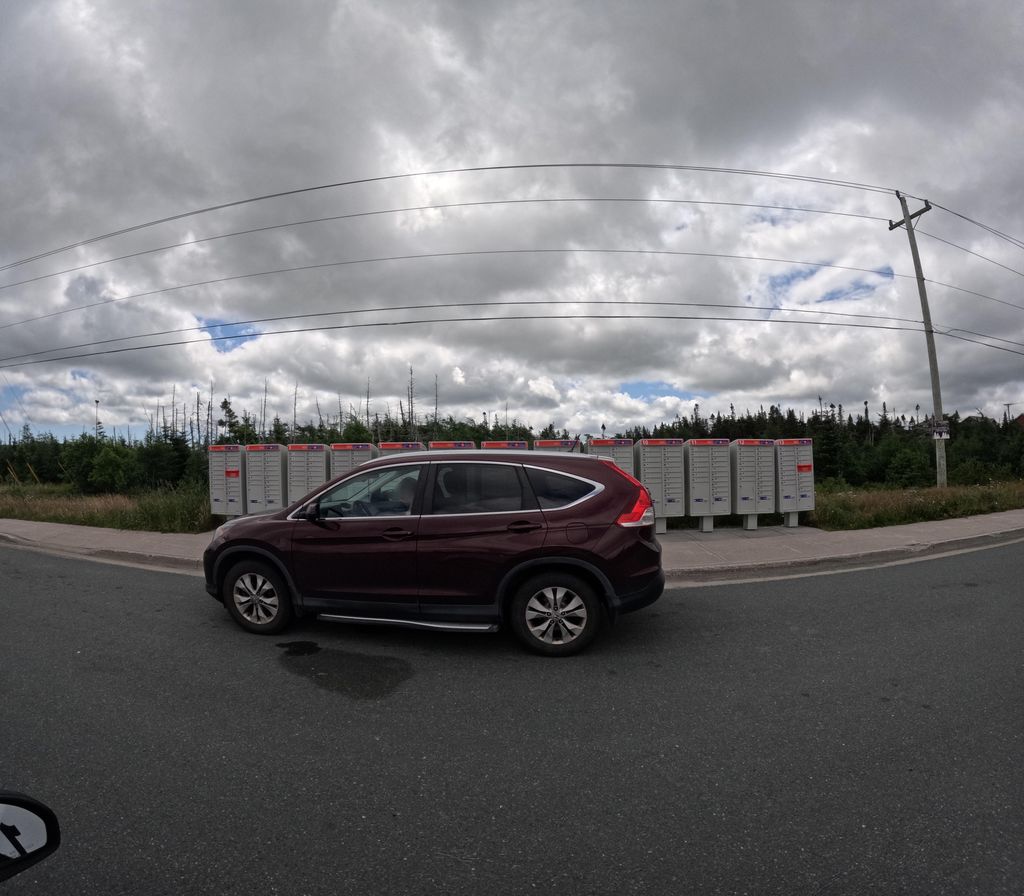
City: st_johns